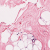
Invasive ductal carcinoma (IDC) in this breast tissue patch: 0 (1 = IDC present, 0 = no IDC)